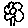
Label: flower